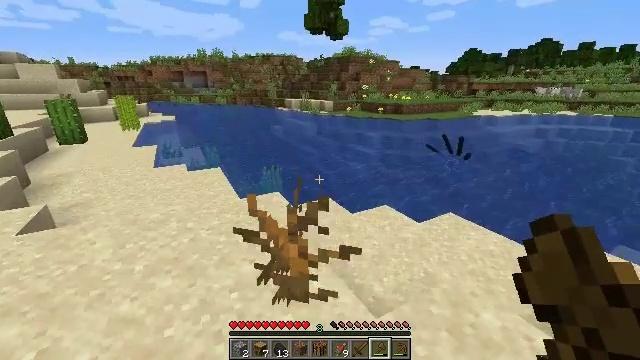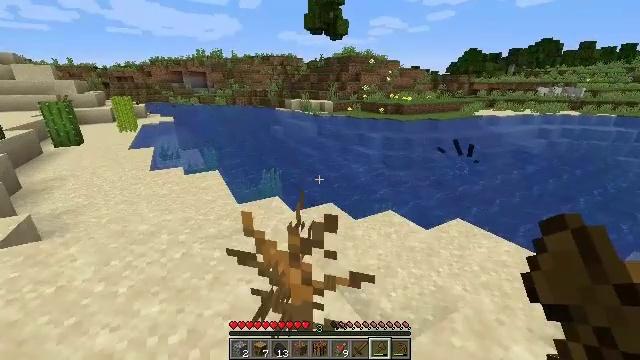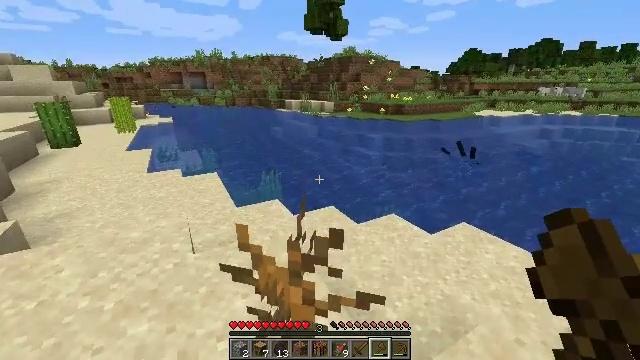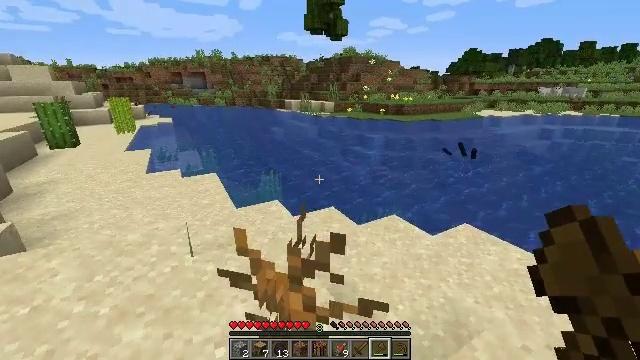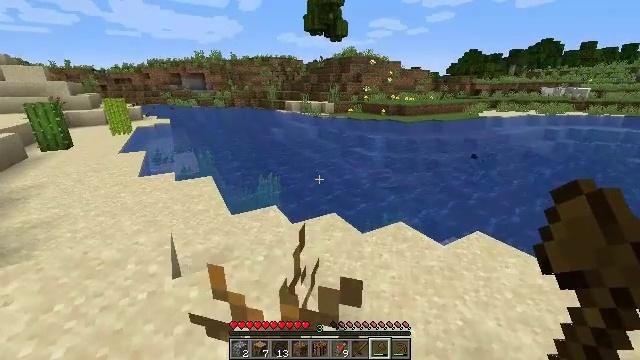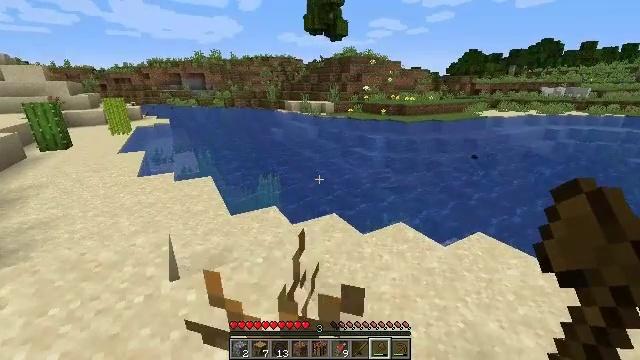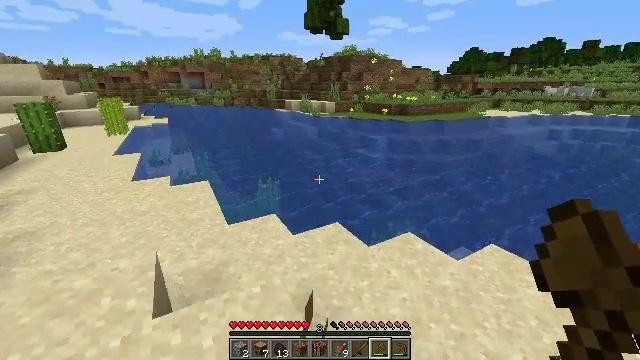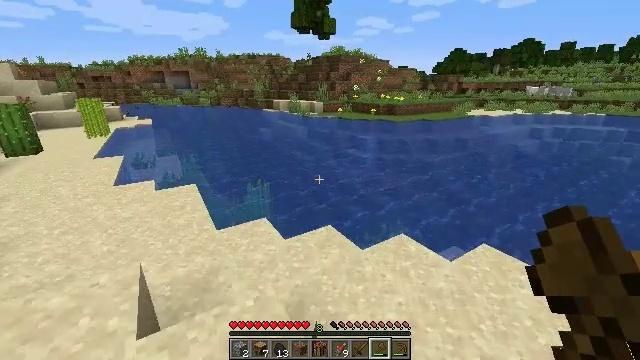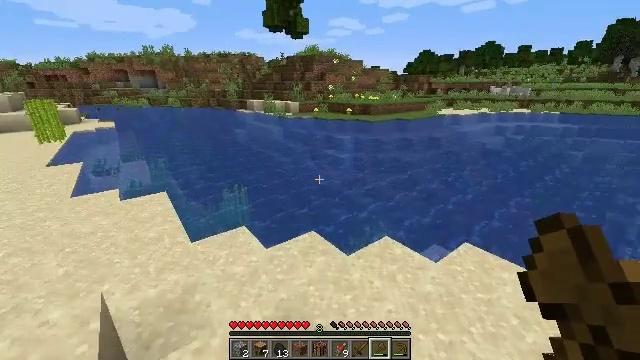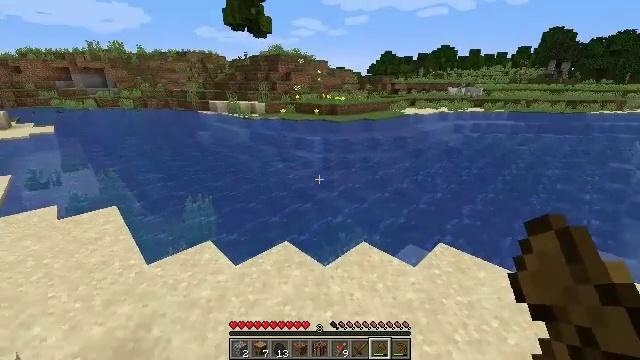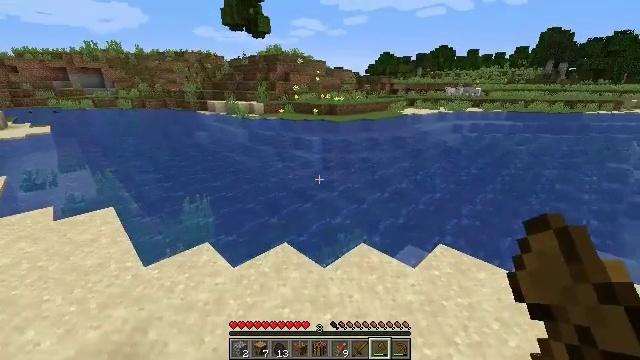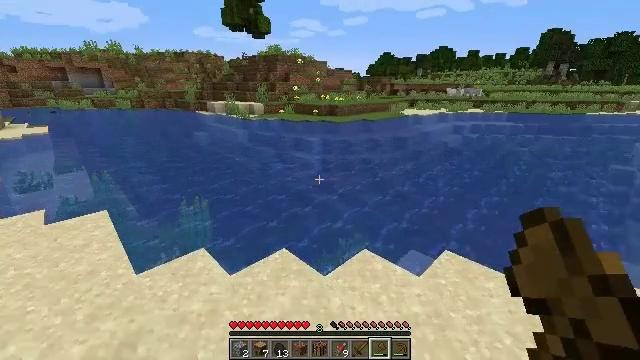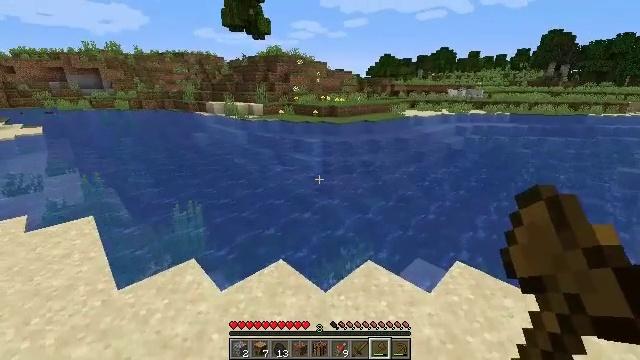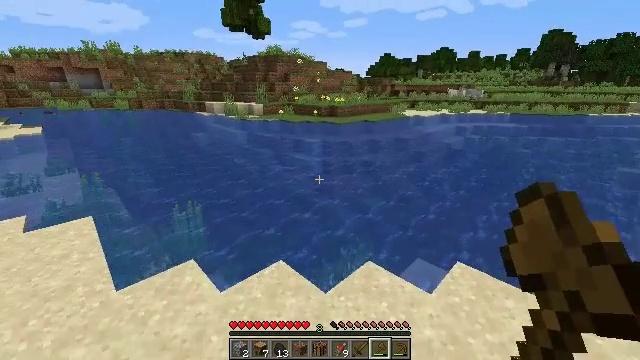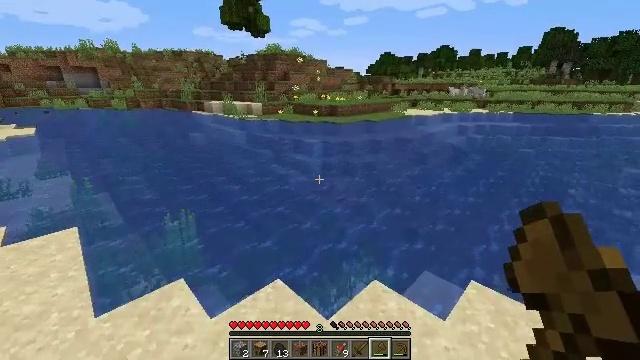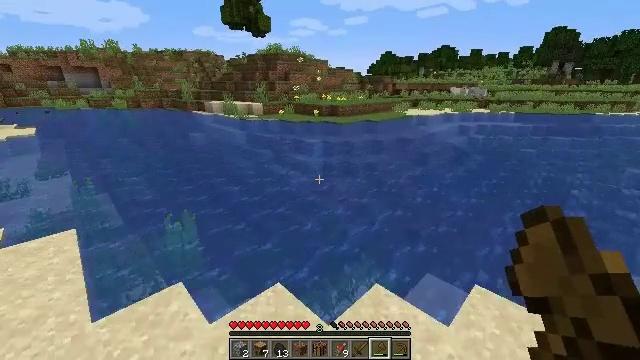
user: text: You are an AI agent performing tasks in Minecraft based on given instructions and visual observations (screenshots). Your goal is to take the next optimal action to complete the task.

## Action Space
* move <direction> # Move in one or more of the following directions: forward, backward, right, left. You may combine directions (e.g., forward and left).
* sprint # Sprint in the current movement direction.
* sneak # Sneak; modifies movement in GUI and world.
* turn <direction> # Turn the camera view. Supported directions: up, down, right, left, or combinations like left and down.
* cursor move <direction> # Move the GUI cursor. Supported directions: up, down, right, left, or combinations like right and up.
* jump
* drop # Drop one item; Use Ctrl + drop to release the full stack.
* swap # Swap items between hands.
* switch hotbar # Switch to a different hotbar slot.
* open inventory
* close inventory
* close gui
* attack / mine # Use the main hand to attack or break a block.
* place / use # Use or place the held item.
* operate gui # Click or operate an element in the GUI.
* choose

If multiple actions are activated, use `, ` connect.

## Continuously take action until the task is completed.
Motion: motion action
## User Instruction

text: Kill aquatic mobs.
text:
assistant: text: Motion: move forward
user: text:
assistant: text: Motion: move forward
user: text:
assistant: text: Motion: move forward
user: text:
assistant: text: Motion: move forward
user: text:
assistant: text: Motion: move forward
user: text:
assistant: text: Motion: move forward and move left
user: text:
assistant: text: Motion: move forward and move left, turn right
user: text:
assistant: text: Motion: move forward, turn right
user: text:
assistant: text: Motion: move forward, turn right
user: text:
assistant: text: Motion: move forward
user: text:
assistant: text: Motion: move forward
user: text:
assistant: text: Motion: move forward
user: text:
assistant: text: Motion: move forward
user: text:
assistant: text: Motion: move forward
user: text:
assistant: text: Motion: move forward
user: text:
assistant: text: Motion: move forward
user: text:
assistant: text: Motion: move forward
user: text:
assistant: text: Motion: move forward, turn left
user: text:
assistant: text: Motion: move forward
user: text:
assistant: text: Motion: move forward
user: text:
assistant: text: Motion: move forward
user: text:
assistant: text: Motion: move forward
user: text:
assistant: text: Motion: move forward
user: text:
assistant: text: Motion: move forward
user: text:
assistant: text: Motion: move forward
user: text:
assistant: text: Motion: move forward
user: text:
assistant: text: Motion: move forward
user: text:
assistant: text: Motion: move forward
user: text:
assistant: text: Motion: move forward
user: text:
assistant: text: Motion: move forward, sneak